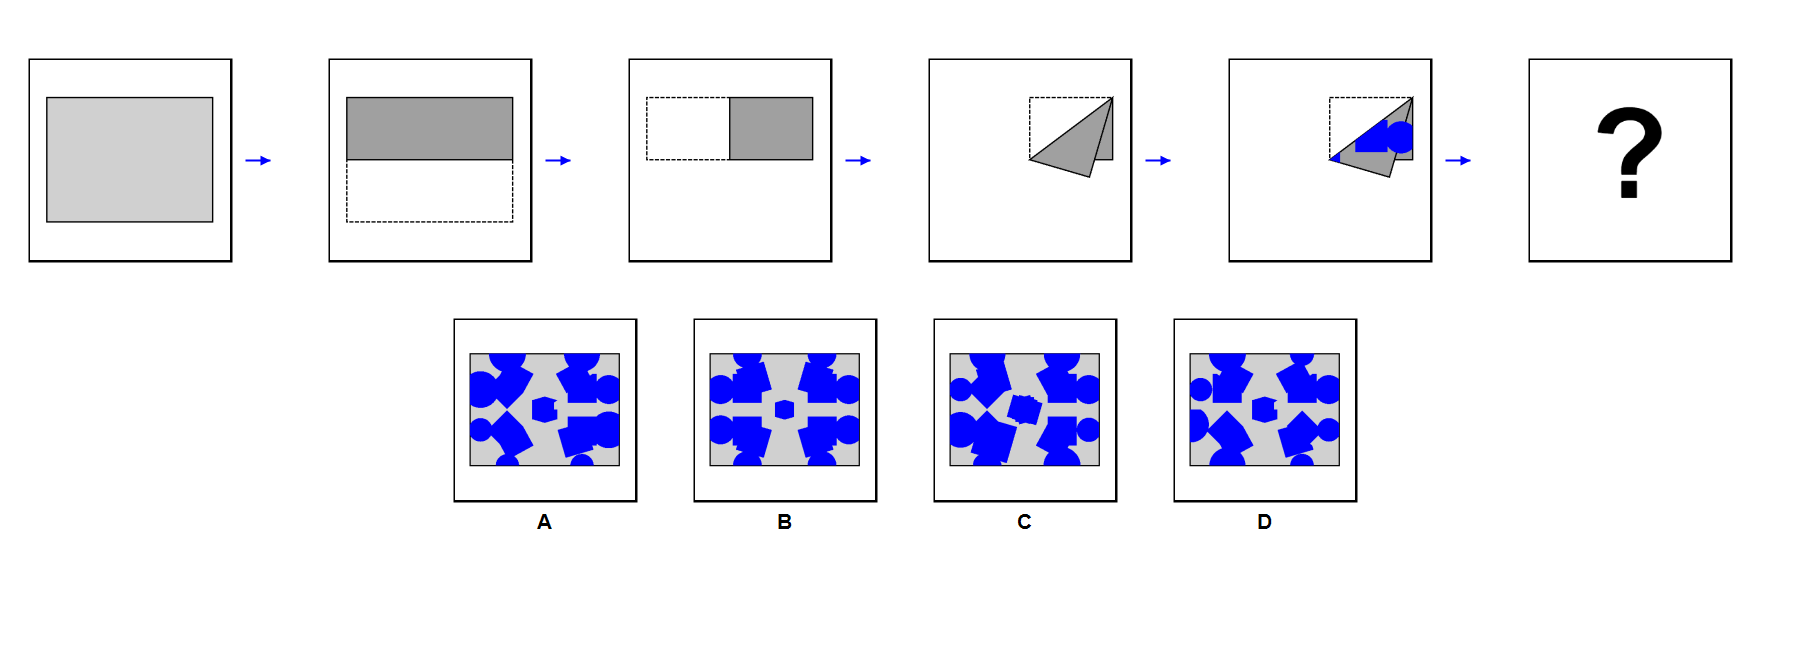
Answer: B